Question: I'd like to change the blue background color from IE when a drop down is focused, but I can't seem to find any CSS to do this.
'''
<select id=focusSelect><option>Option</option></select>
'''
JS:
'''
document.getElementById("focusSelect").focus();
'''
CSS:
'''
select:focus{
background-color: red;
}
'''
<URL>
Specifically this is for when the drop down is not open. Styling the options is not a problem.
I also can't find any definitive answer on whether this is possible to do at all.

Setting the 'option' background color also does not clear the blue color.
'''
option {
background-color: green;
}
'''
<URL>
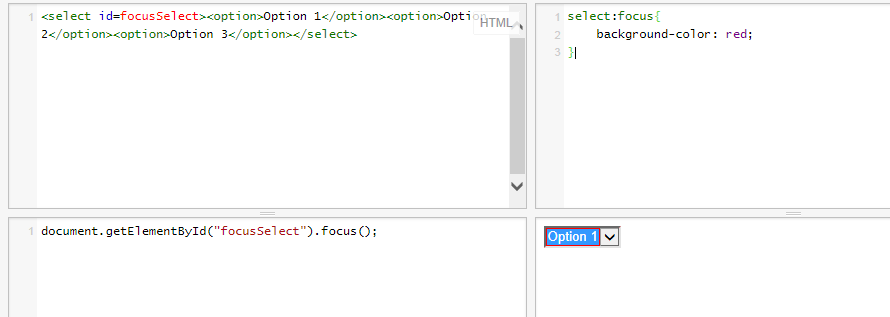
Answer: In Internet Explorer 11/Edge (not sure about previous versions) you can do this:
'''
select:focus::-ms-value {
color: black;
background: red;
}
'''
You should also specify the font color because it otherwise defaults to white (to originally contrast against the blue), so you'll want to override it too.
<URL>